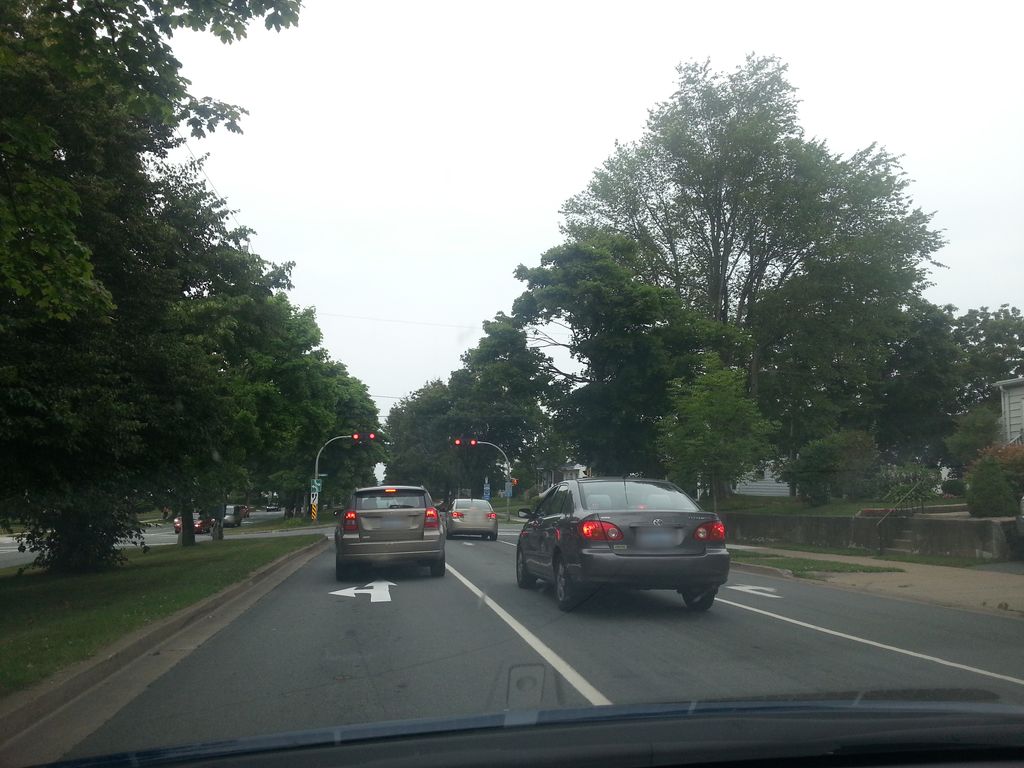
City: halifax